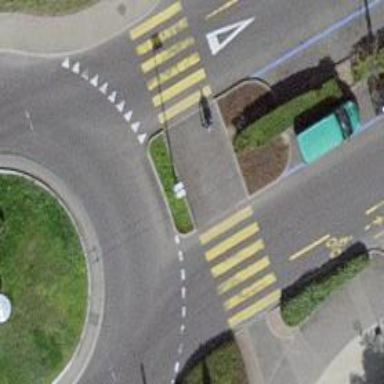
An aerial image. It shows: Tertiary road circling roundabout with trolley wires.